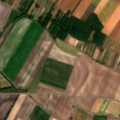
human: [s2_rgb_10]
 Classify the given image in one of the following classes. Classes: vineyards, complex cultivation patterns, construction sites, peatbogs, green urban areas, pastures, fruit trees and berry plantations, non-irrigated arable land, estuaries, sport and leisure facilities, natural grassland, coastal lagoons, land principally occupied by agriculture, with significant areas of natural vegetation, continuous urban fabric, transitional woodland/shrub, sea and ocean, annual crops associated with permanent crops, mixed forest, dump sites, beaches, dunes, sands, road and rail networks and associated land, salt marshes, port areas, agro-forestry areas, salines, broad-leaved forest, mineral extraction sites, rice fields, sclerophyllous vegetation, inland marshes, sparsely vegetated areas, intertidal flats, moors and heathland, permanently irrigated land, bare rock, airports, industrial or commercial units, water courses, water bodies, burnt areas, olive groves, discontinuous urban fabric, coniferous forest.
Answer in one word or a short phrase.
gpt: non-irrigated arable land, land principally occupied by agriculture, with significant areas of natural vegetation